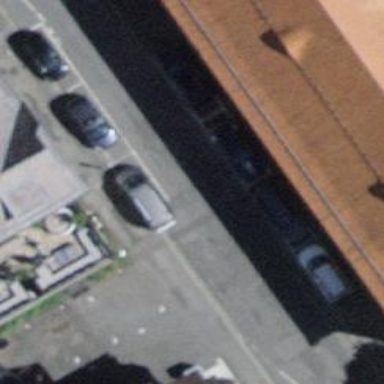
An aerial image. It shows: Parking lane area.